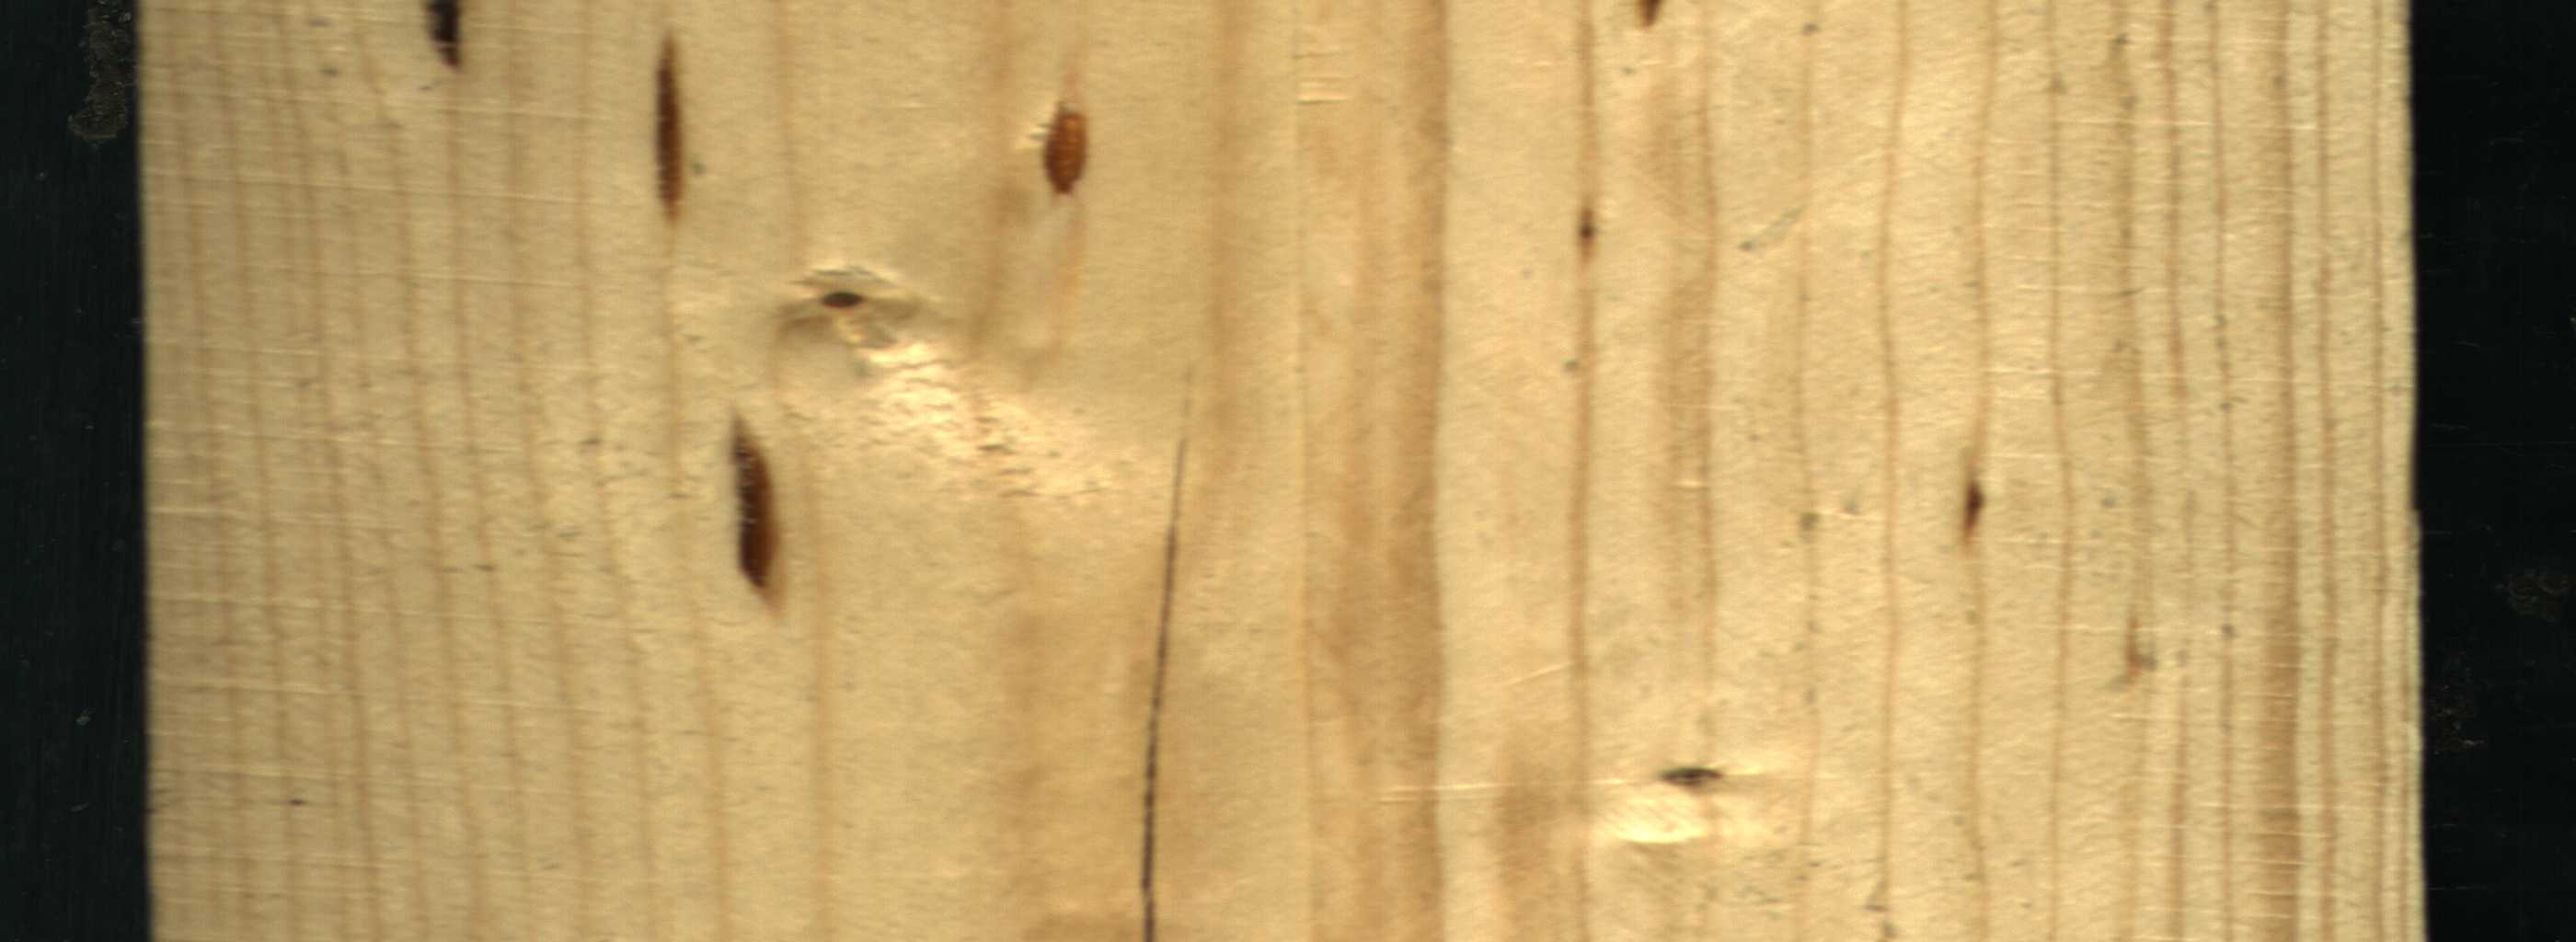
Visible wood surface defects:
resin
resin
resin
resin
resin
resin
Crack
Live_Knot
Live_Knot